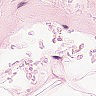
Metastatic tissue present: no